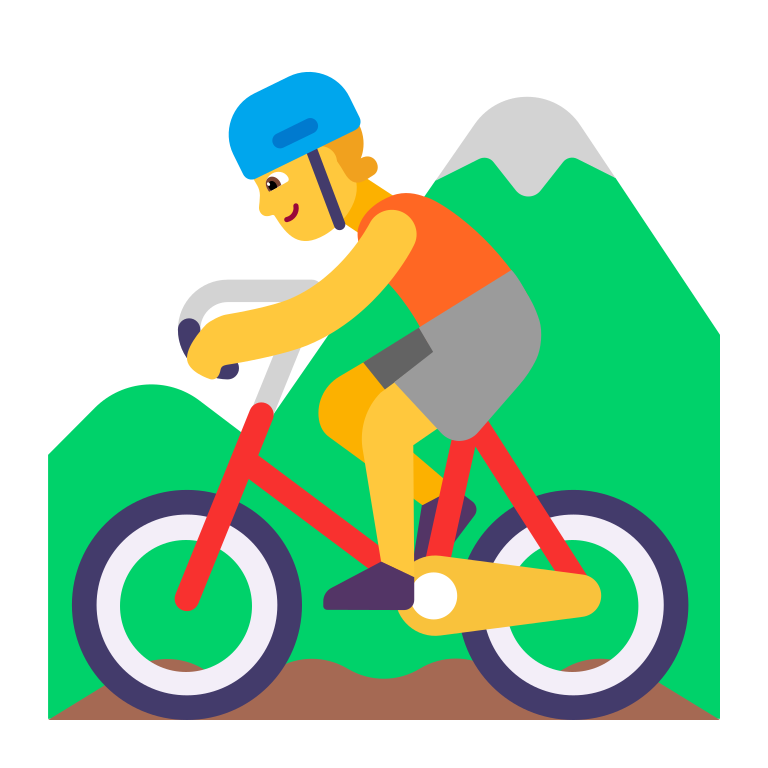
person mountain biking flat default